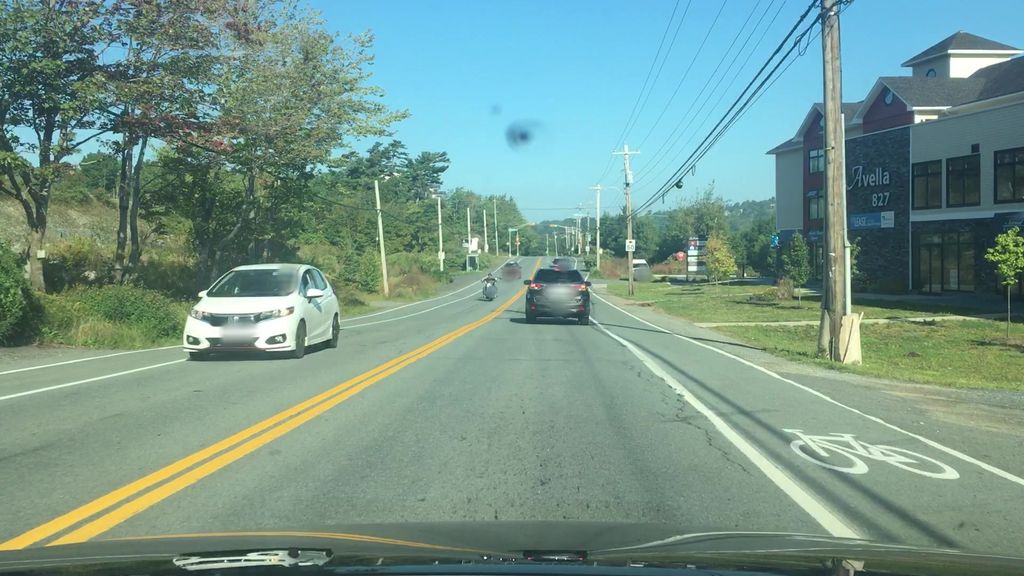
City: halifax